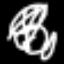
Label: squiggle